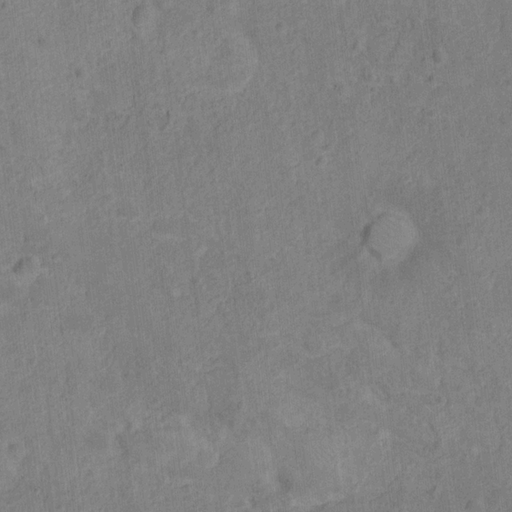
Classes present: Background